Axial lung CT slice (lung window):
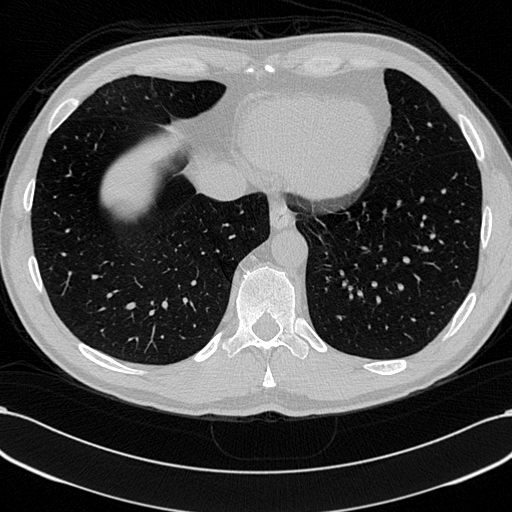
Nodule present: no